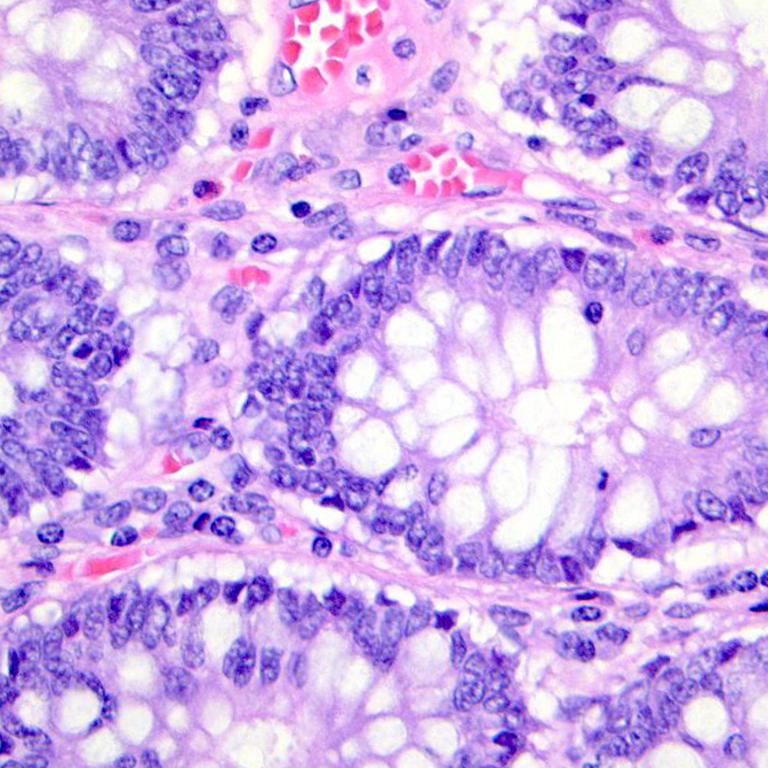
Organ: colon
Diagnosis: benign